Interaction volume radius: 5 \u00c5
Interaction volume height: 15 \u00c5
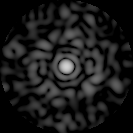
Disorder parameter: 0.7778